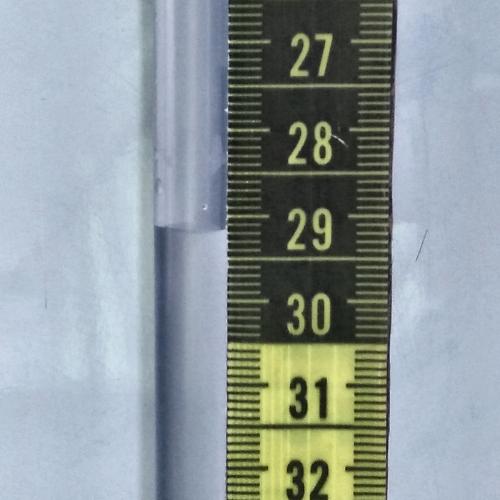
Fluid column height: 29.2 cm